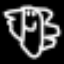
Label: angel